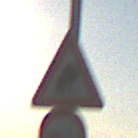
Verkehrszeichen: UnzureichendesLichtraumprofil
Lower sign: VerbotUeberholenEinspurigeFahrzeuge
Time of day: SunriseSunset
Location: Outdoor (Nature)
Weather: Clear
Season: NotSpecified
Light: Natural